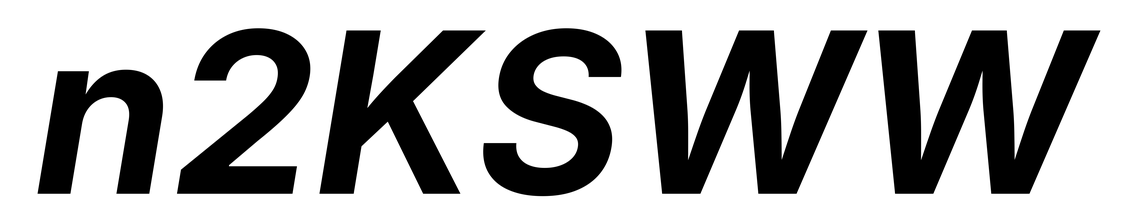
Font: Inter-Italic_Bold_Italic